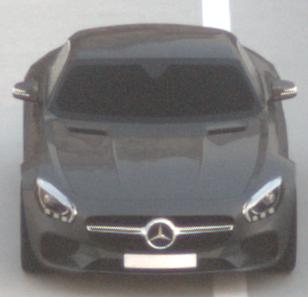
Make: Mercedes-Benz
Model: AMG GT Coupé
Detailed model: AMG GT (190) Coupé
Model produced from: 2014/10
Model produced until: 2017/01
Doors: 2
Color: gray
Road condition: dry road
Daytime: dawn
Contrast: low contrast